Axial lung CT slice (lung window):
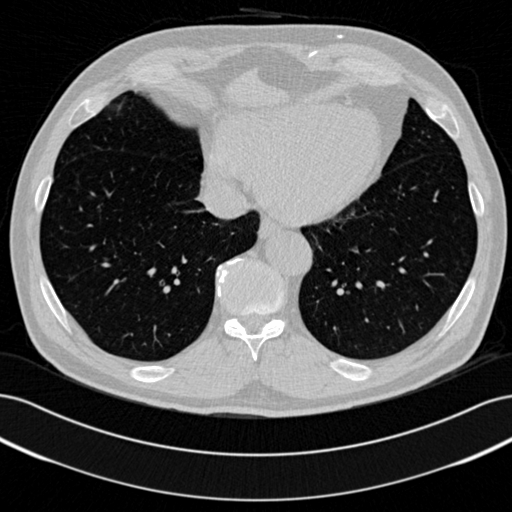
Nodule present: no